Interaction volume radius: 10 \u00c5
Interaction volume height: 20 \u00c5
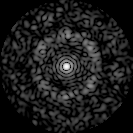
Disorder parameter: 0.7834